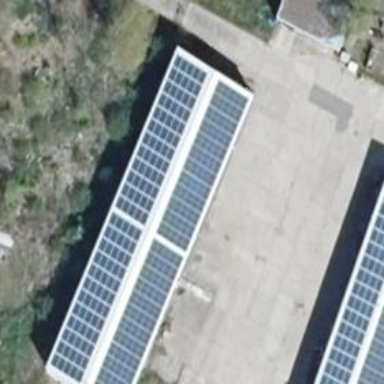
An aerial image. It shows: Solar photovoltaic panel generator producing electricity as small installation.